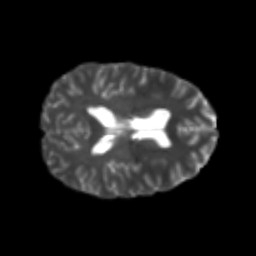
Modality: T2w
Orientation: axial
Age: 26
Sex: female
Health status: healthy
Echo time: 0.074 s